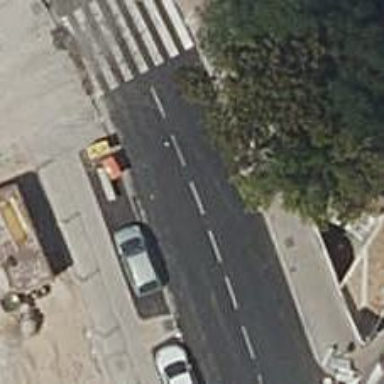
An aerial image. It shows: Public transport stop position.